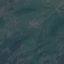
Label: HerbaceousVegetation